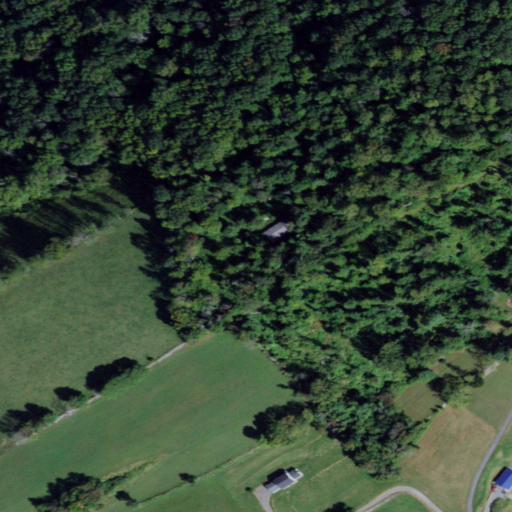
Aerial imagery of mountain in New Jersey named Marble Mountain containing deciduous forest, pasture, and open development